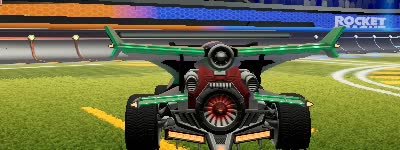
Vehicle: aftershock